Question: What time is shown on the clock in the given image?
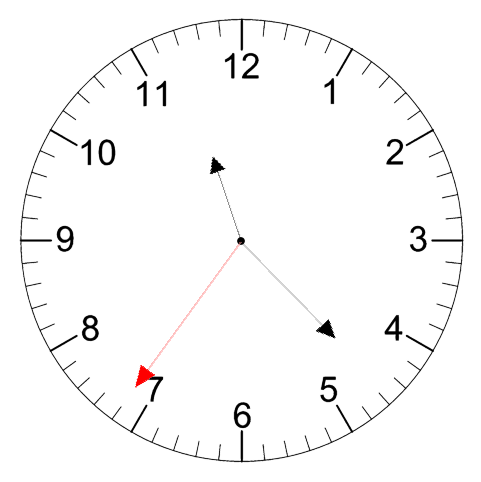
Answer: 11:22:36